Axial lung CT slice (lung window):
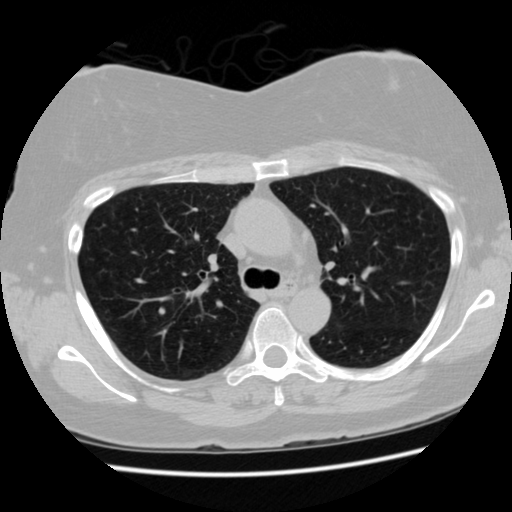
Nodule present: no